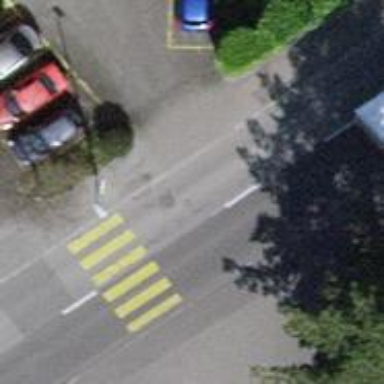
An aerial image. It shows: Unmarked road crossing.